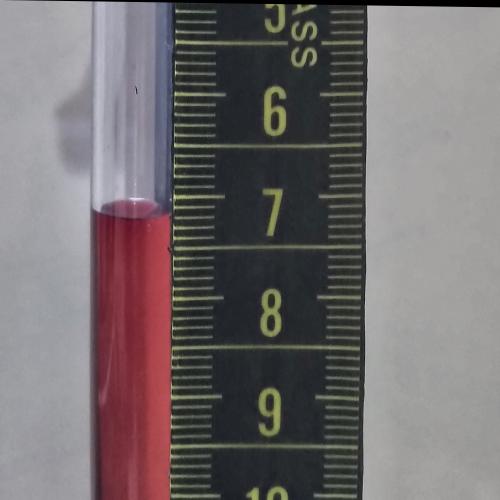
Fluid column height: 7.2 cm